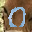
Label: 0